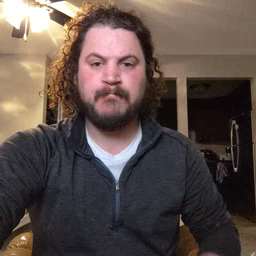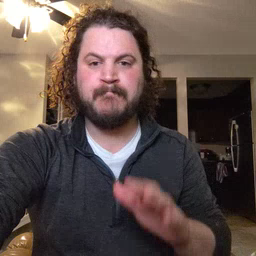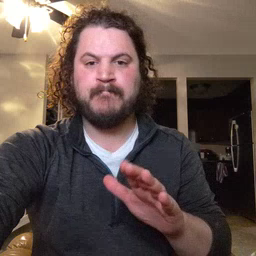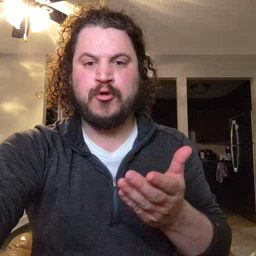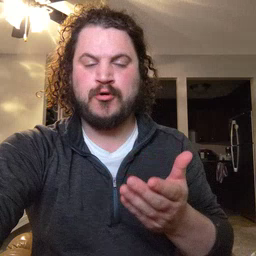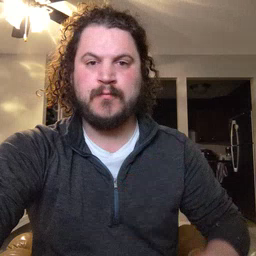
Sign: book